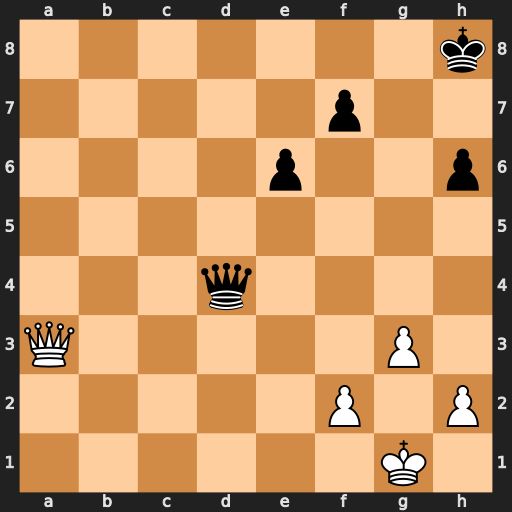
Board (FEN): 7k/5p2/4p2p/8/3q4/Q5P1/5P1P/6K1
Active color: w
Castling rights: -
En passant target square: -
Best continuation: Qf8+ Kh7 Qxf7+